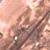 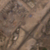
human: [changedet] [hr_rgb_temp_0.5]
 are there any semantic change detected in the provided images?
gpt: The desert area on the left of the road left the place to urbanization.